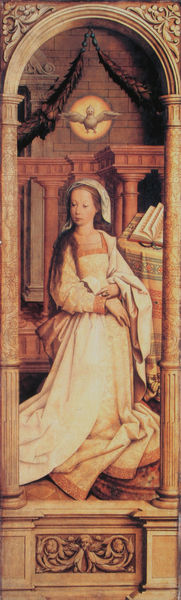
Titel: Maria der Verkündigung, Sebastiansaltar, rechter Flügel, Außenseite
Künstler: Hans d.Ä. Holbein
Standort: München
Institution: Alte Pinakothek
Schlagwörter: gott, vogel, fenster, frau, kleid, marmor, säulen, weiss, stein, taube, bild, portrait, porträt, sonne, reich, adel, girlande, pflanzen, balkon, kopfbedeckung, wandmalerei, gewölbe, buch, pult, mittelalter, adelig, tempel, maria, wandbild, verkündigung, heiliger geist, gelber ring, reichtu, ölbildn